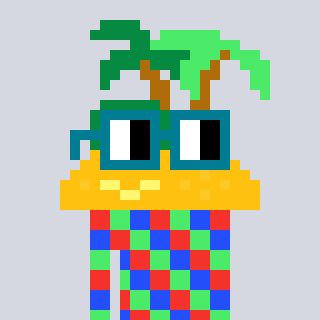
a pixel art character with square dark green glasses, a island-shaped head and a peachy-colored body on a cool background